Brain MRI, t2w sequence, axial 2D slice.
Patient: age 24, sex F, weight 95 kg, height 1.95 m
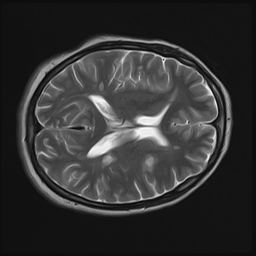